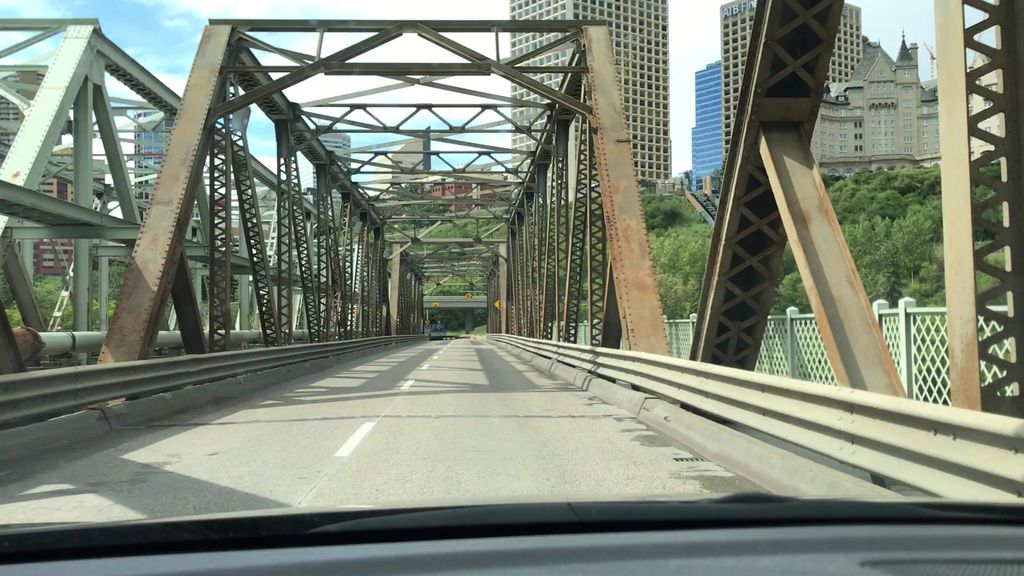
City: edmonton